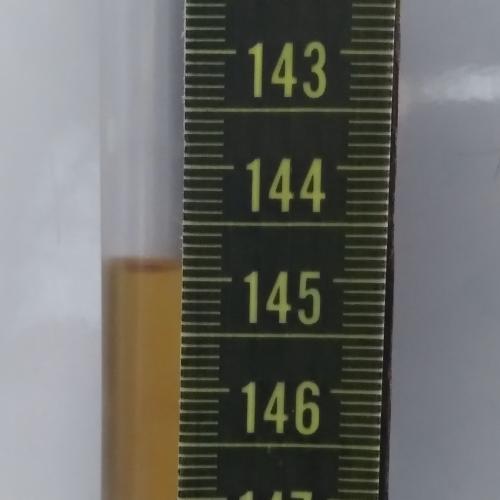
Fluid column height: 144.9 cm